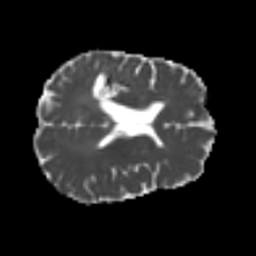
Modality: MD
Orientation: axial
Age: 40
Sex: male
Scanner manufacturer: siemens
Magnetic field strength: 3 T
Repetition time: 4.987 s
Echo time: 0.0792 s